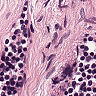
Metastatic tissue present: no